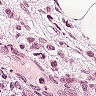
Metastatic tissue present: yes